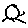
Label: sun